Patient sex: M
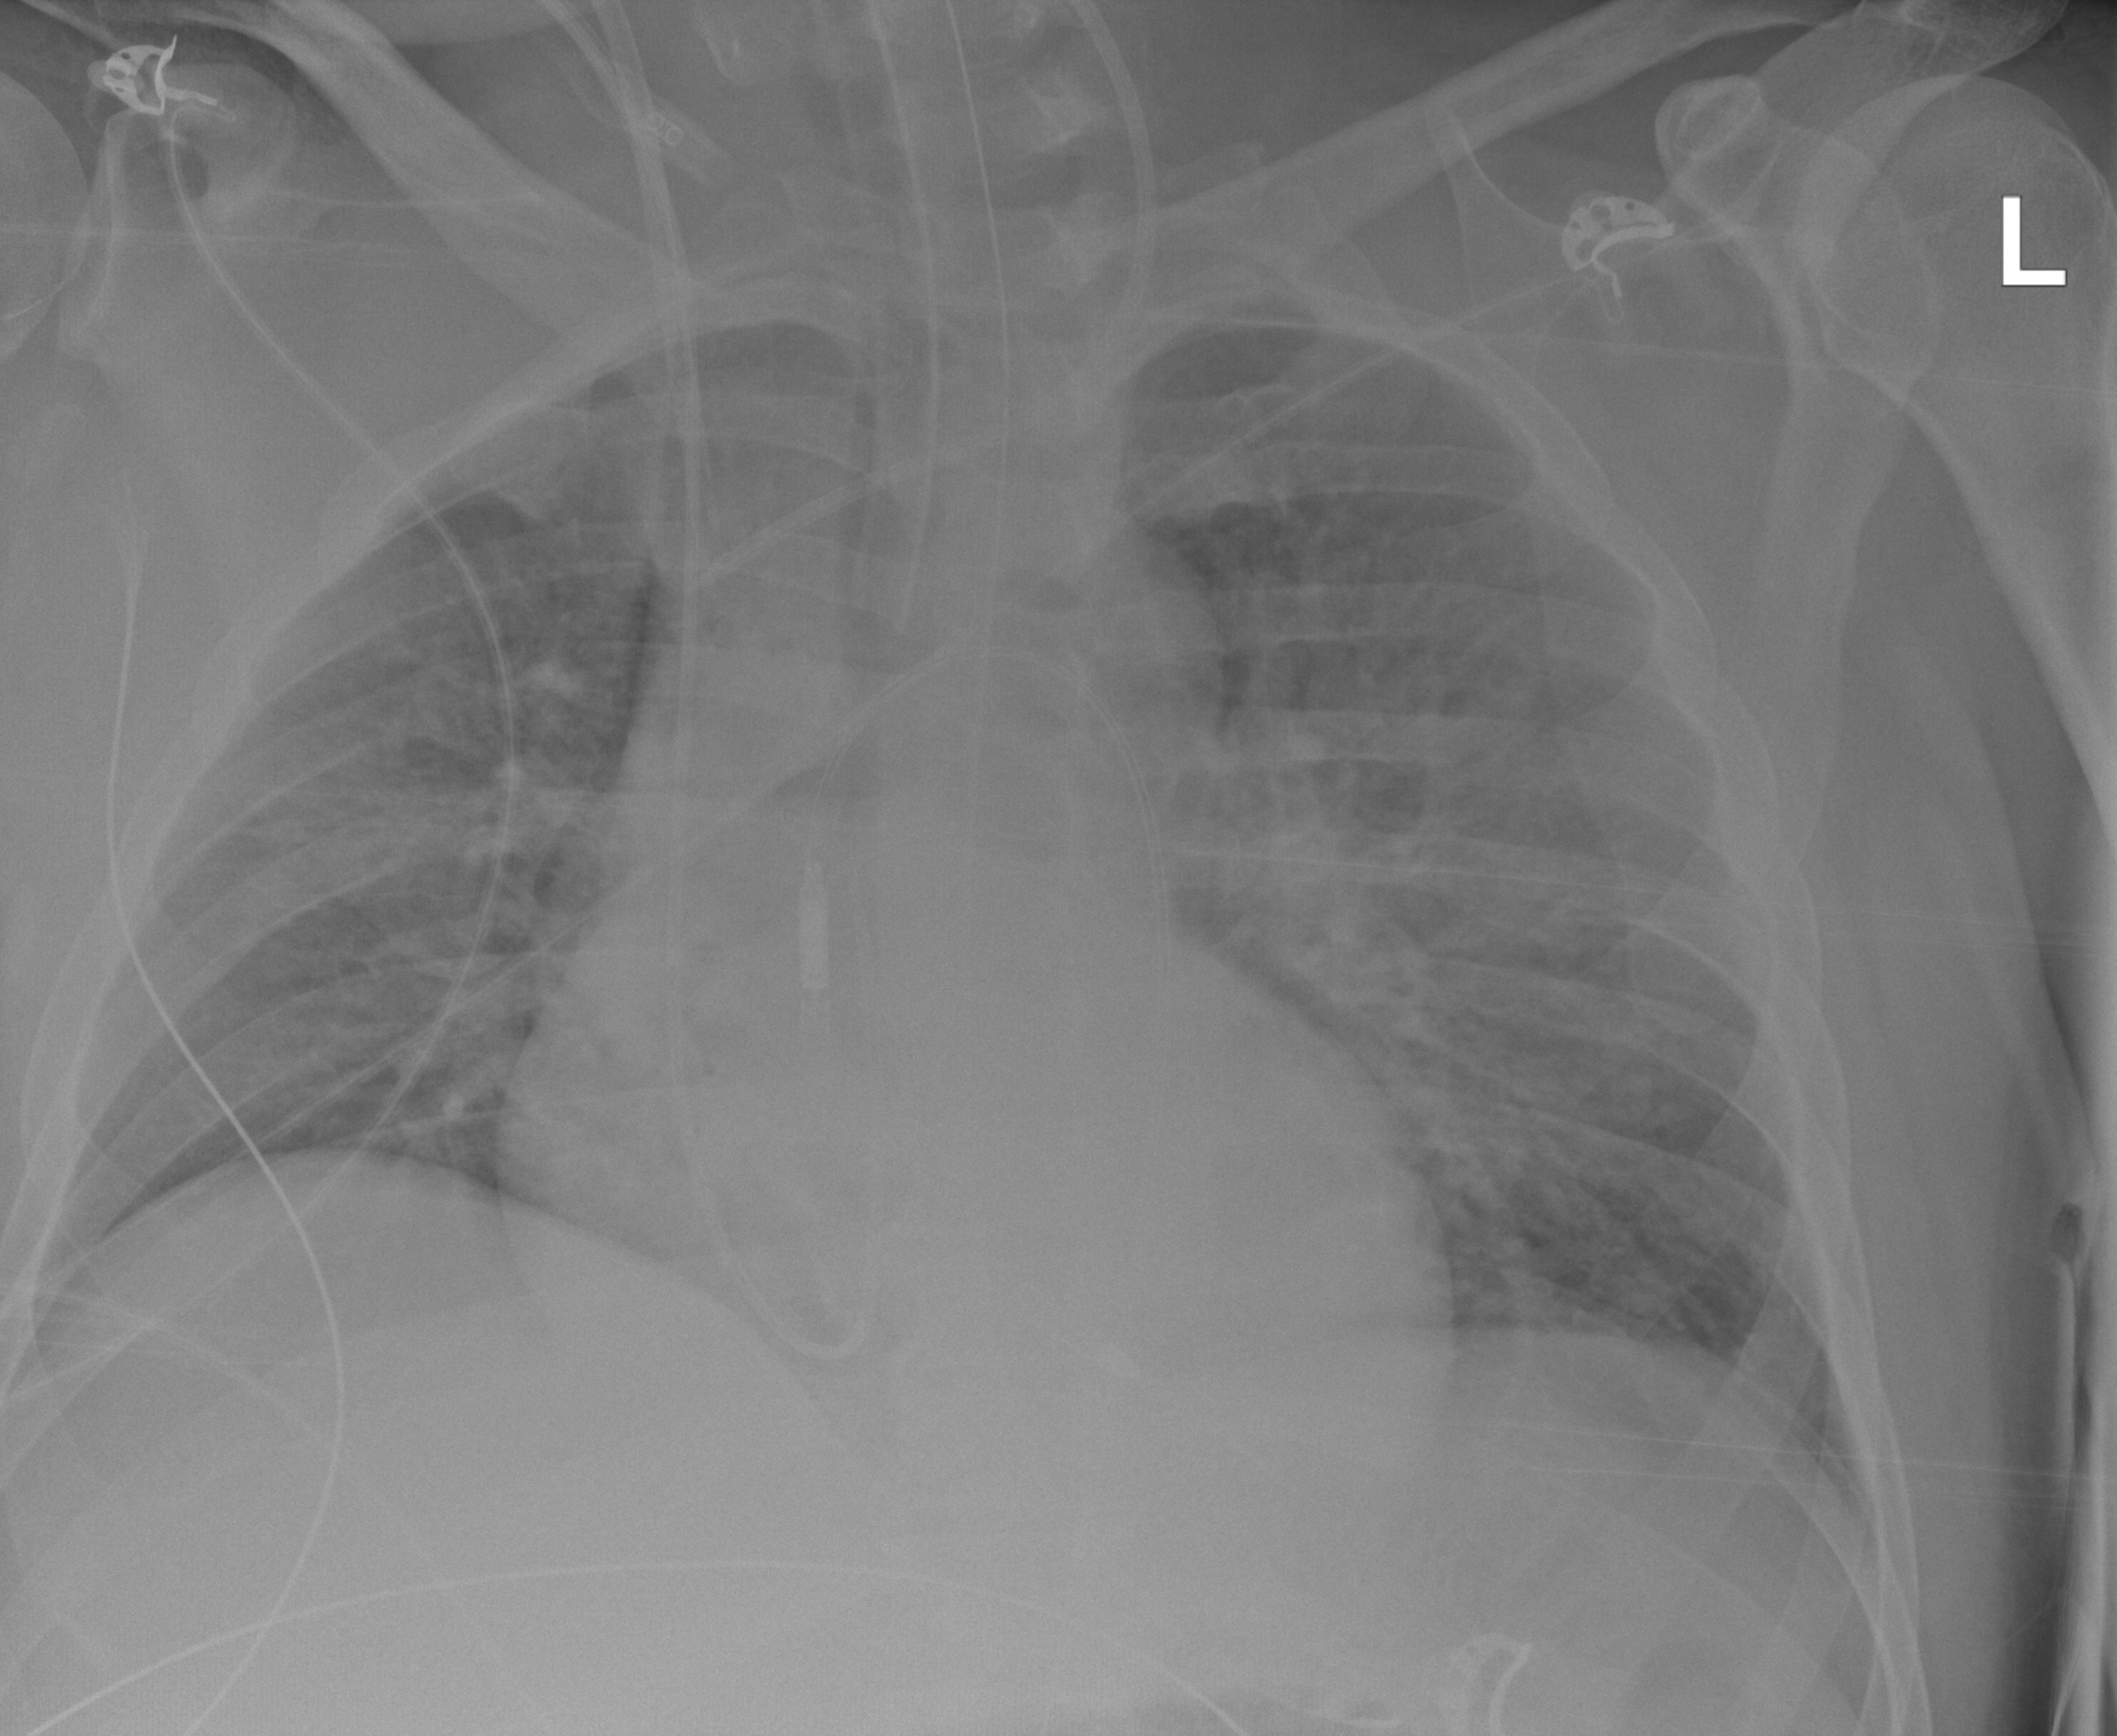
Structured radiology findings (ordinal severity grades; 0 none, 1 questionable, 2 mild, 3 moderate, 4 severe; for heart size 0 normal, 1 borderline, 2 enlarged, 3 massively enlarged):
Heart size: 2
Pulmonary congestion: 3
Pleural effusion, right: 0
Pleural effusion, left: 0
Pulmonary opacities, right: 2
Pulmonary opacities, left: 2
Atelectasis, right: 2
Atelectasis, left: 2